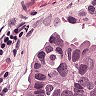
Metastatic tissue present: yes